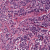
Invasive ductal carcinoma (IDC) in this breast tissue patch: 1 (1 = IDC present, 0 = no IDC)